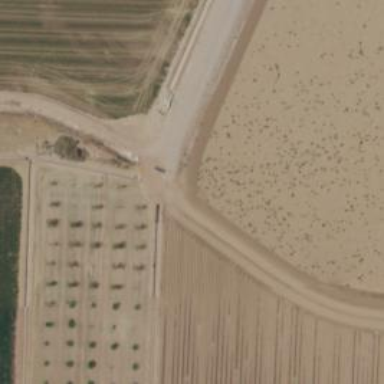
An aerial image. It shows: Irrigation culvert tunnel.